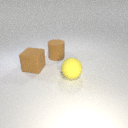
large brown rubber cube to the left of large yellow rubber sphere